Question: I'm having extreme difficulty trying to make a character string spread out across multiple columns in a DT:datatable header & in the table itself. I found these solutions:
<URL>,
<URL>
but can't seem to get them to work for my own purposes.
<URL>

'''
df<-structure(list('AQS ID' = c(NA, "AQS ID", "340071001", "340170006",
"340010006", "340070002", "340273001", "340150002", "340290006",
"340410007", "340190001", "340030006", "340110007", "340250005",
"340130003", "340315001", "340210005", "340230011", "340219991"
), State = c(NA, "State", "NJ", "NJ", "NJ", "NJ", "NJ", "NJ",
"NJ", "NJ", "NJ", "NJ", "NJ", "NJ", "NJ", "NJ", "NJ", "NJ", "NJ"
), Site = c(NA, "Site", "Ancora State Hospital", "Bayonne", "Brigantine",
"Camden Spruce St", "Chester", "Clarksboro", "Colliers Mills",
"Columbia", "Flemington", "Leonia", "Millville", "Monmouth University",
"Newark Firehouse", "Ramapo", "Rider University", "Rutgers University",
"Washington Crossing"), '4th Max (ppb)' = c("AQS AMP450 (4-10-19)",
"2015", "72", "77", "64", "79", "70", "76", "75", "66", "73",
"76", "68", "77", "72", "71", "73", "77", "75"), ...5 = c(NA,
2016, 64, 68, 63, 76, 67, 74, 71, 65, 73, 73, 68, 68, 68, 68,
71, 75, 74), ...6 = c(NA, 2017, 68, 67, 63, 76, 70, 73, 74, 64,
72, 74, 63, 60, 64, 66, 69, 75, 71), ...7 = c(NA, 2018, 68, 78,
63, 75, 73, 77, 74, 67, 72, 79, 63, 68, 71, 69, 76, 76, 77),
...8 = c("Envista", "2019", "67", "65", "59", "70", "62",
"68", "68", "58", "66", "71", "68", "67", "65", "64", "66",
"70", "67"), 'Design Value 2017' = c("2017", "68", "70",
"63", "77", "69", "74", "73", "65", "72", "74", "66", "68",
"68", "68", "71", "75", "73", NA), 'Design Value 2018' = c(2018,
66, 71, 63, 75, 70, 74, 73, 65, 72, 75, 64, 65, 67, 67, 72,
75, 74, NA), 'Design Value 2019' = c(2019, 67, 70, 61, 73,
68, 72, 72, 63, 70, 74, 64, 65, 66, 66, 70, 73, 71, NA)), row.names = c(NA,
-19L), class = c("tbl_df", "tbl", "data.frame"))
'''
'''
library(shiny)
library(shinydashboard)
ui <- dashboardPage(
dashboardHeader(),
dashboardSidebar(),
dashboardBody(DT::dataTableOutput("dailytable")))
server <- function(input, output) {
jsc <- '
function(settings, json) {
$("td:contains('AQS AMP450')").attr("colspan", "4").css("text-align", "center");
$("tbody > tr:fifth-child > td:empty");
}'
output$dailytable<-renderDataTable({
DT::datatable(df,filter = 'top',options = list(dom = "t", ordering = FALSE, initComplete = JS(jsc)),
class = 'cell-border stripe')
})
}
shinyApp(ui, server)
'''
As you can see, columns are getting pushed over to the right which is not what I want. I would appreciate any help or guidance. Thanks.
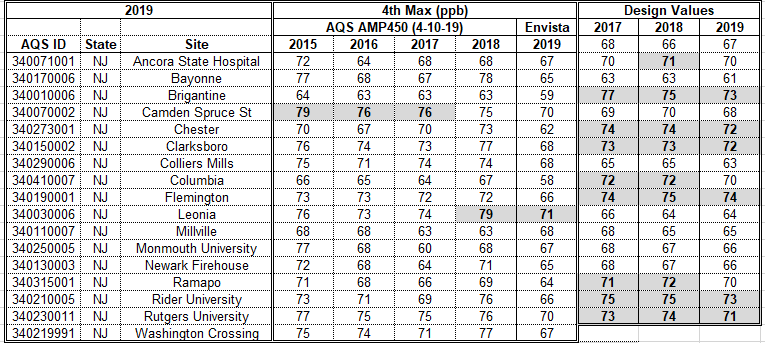
Answer: Not exactly what you want, but close:
'''
library(htmltools)
sketch <- withTags(
table(
class = "display",
thead(
tr(
th(colspan = 3, "2019", style = "border-right: solid 2px;"),
th(colspan = 5, "4th Max ppb", style = "border-right: solid 2px;"),
th(colspan = 3, "Design Values")
),
tr(
th(colspan = 3, "", style = "border-right: solid 2px;"),
th(colspan = 4, "AQS AMP450 (4-10-19)", style = "border-right: solid 2px;"),
th("Envista", style = "border-right: solid 2px;"),
th(colspan = 3, "")
),
tr(
th("AQS ID"),
th("State"),
th("Site", style = "border-right: solid 2px;"),
th("2015"),
th("2016"),
th("2017"),
th("2018", style = "border-right: solid 2px;"),
th("2019", style = "border-right: solid 2px;"),
th("2017"),
th("2018"),
th("2019")
)
)
)
)
dat <- cbind(df[3:nrow(df),1:8], df[2:(nrow(df)-1), 9:11])
library(DT)
datatable(dat, rownames = FALSE, container = sketch,
options = list(
columnDefs = list(
list(targets = "_all", className = "dt-center")
)
)) %>%
formatStyle(c(3,7,8), 'border-right' = "solid 2px")
'''
<URL>